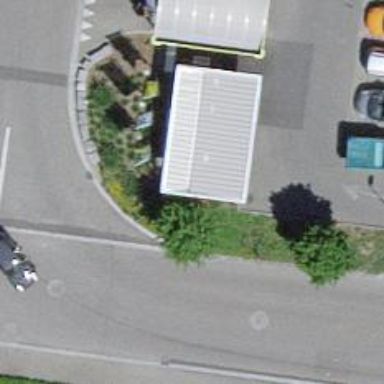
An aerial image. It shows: Charging station.